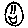
Label: smiley face